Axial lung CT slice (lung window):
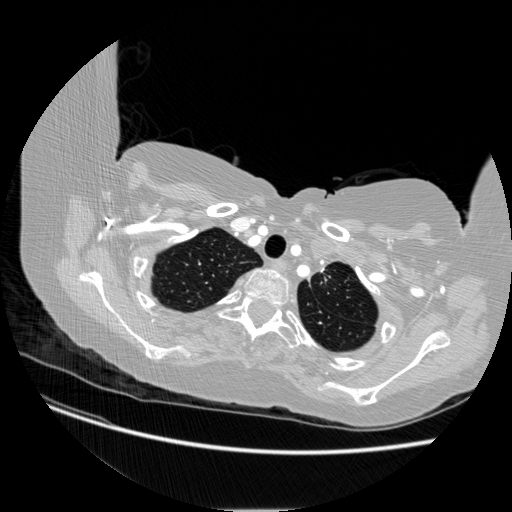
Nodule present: no